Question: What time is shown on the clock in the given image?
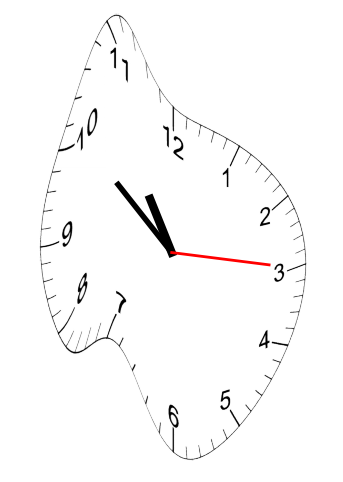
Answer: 10:51:15